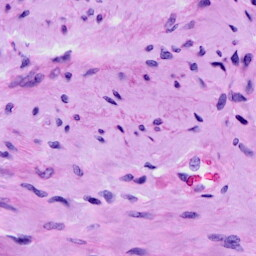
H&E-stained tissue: Cervix